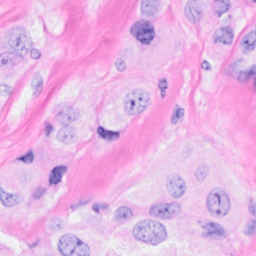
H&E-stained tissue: Breast